Question: Count the number of objects in the diagram.
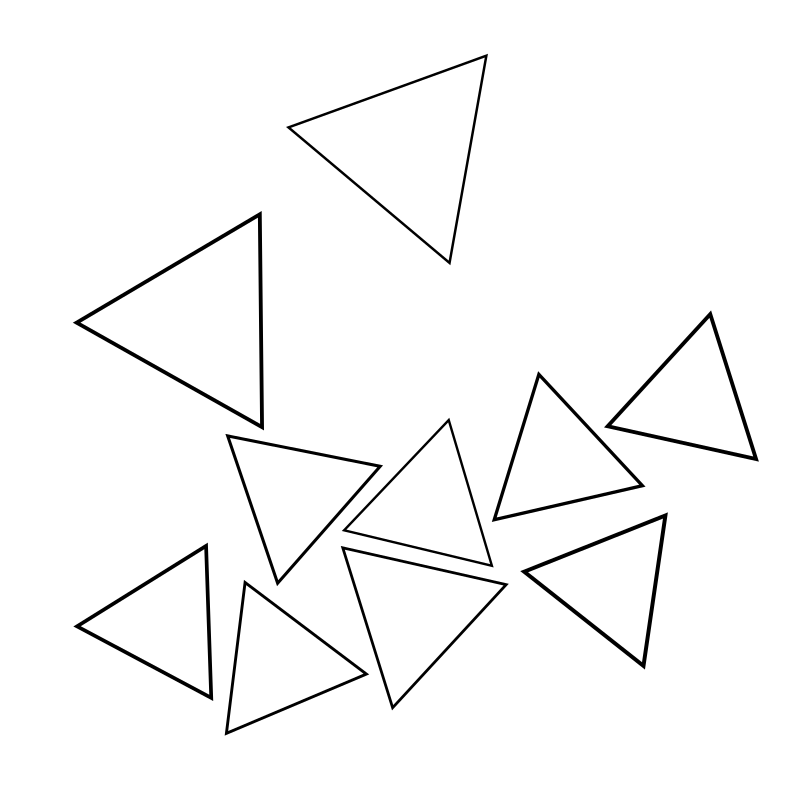
Answer: 10